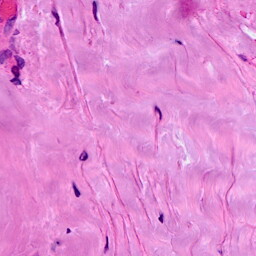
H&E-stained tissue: Breast